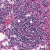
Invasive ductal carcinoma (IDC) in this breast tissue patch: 1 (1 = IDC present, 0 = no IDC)